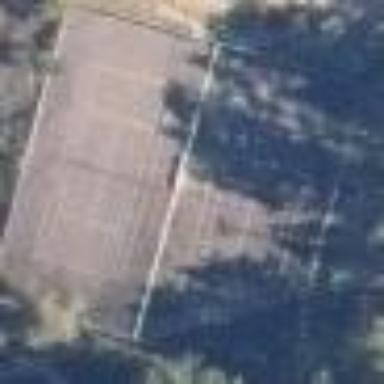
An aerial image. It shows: Paved tennis court on the pitch.